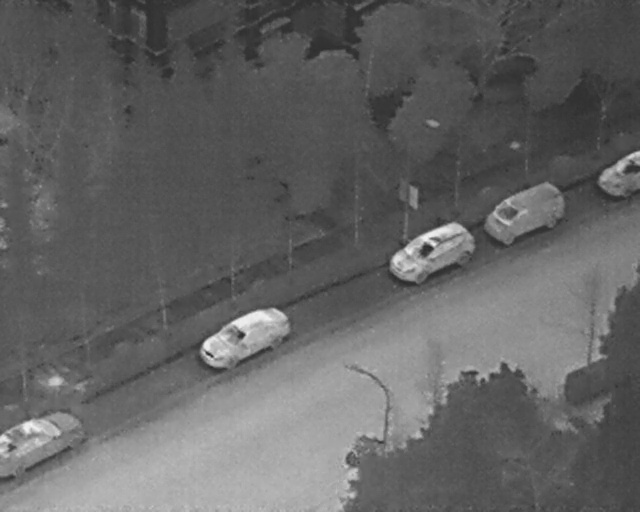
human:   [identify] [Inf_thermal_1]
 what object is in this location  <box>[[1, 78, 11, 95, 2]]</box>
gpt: <ref>1 large car at the bottom left</ref>